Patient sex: M
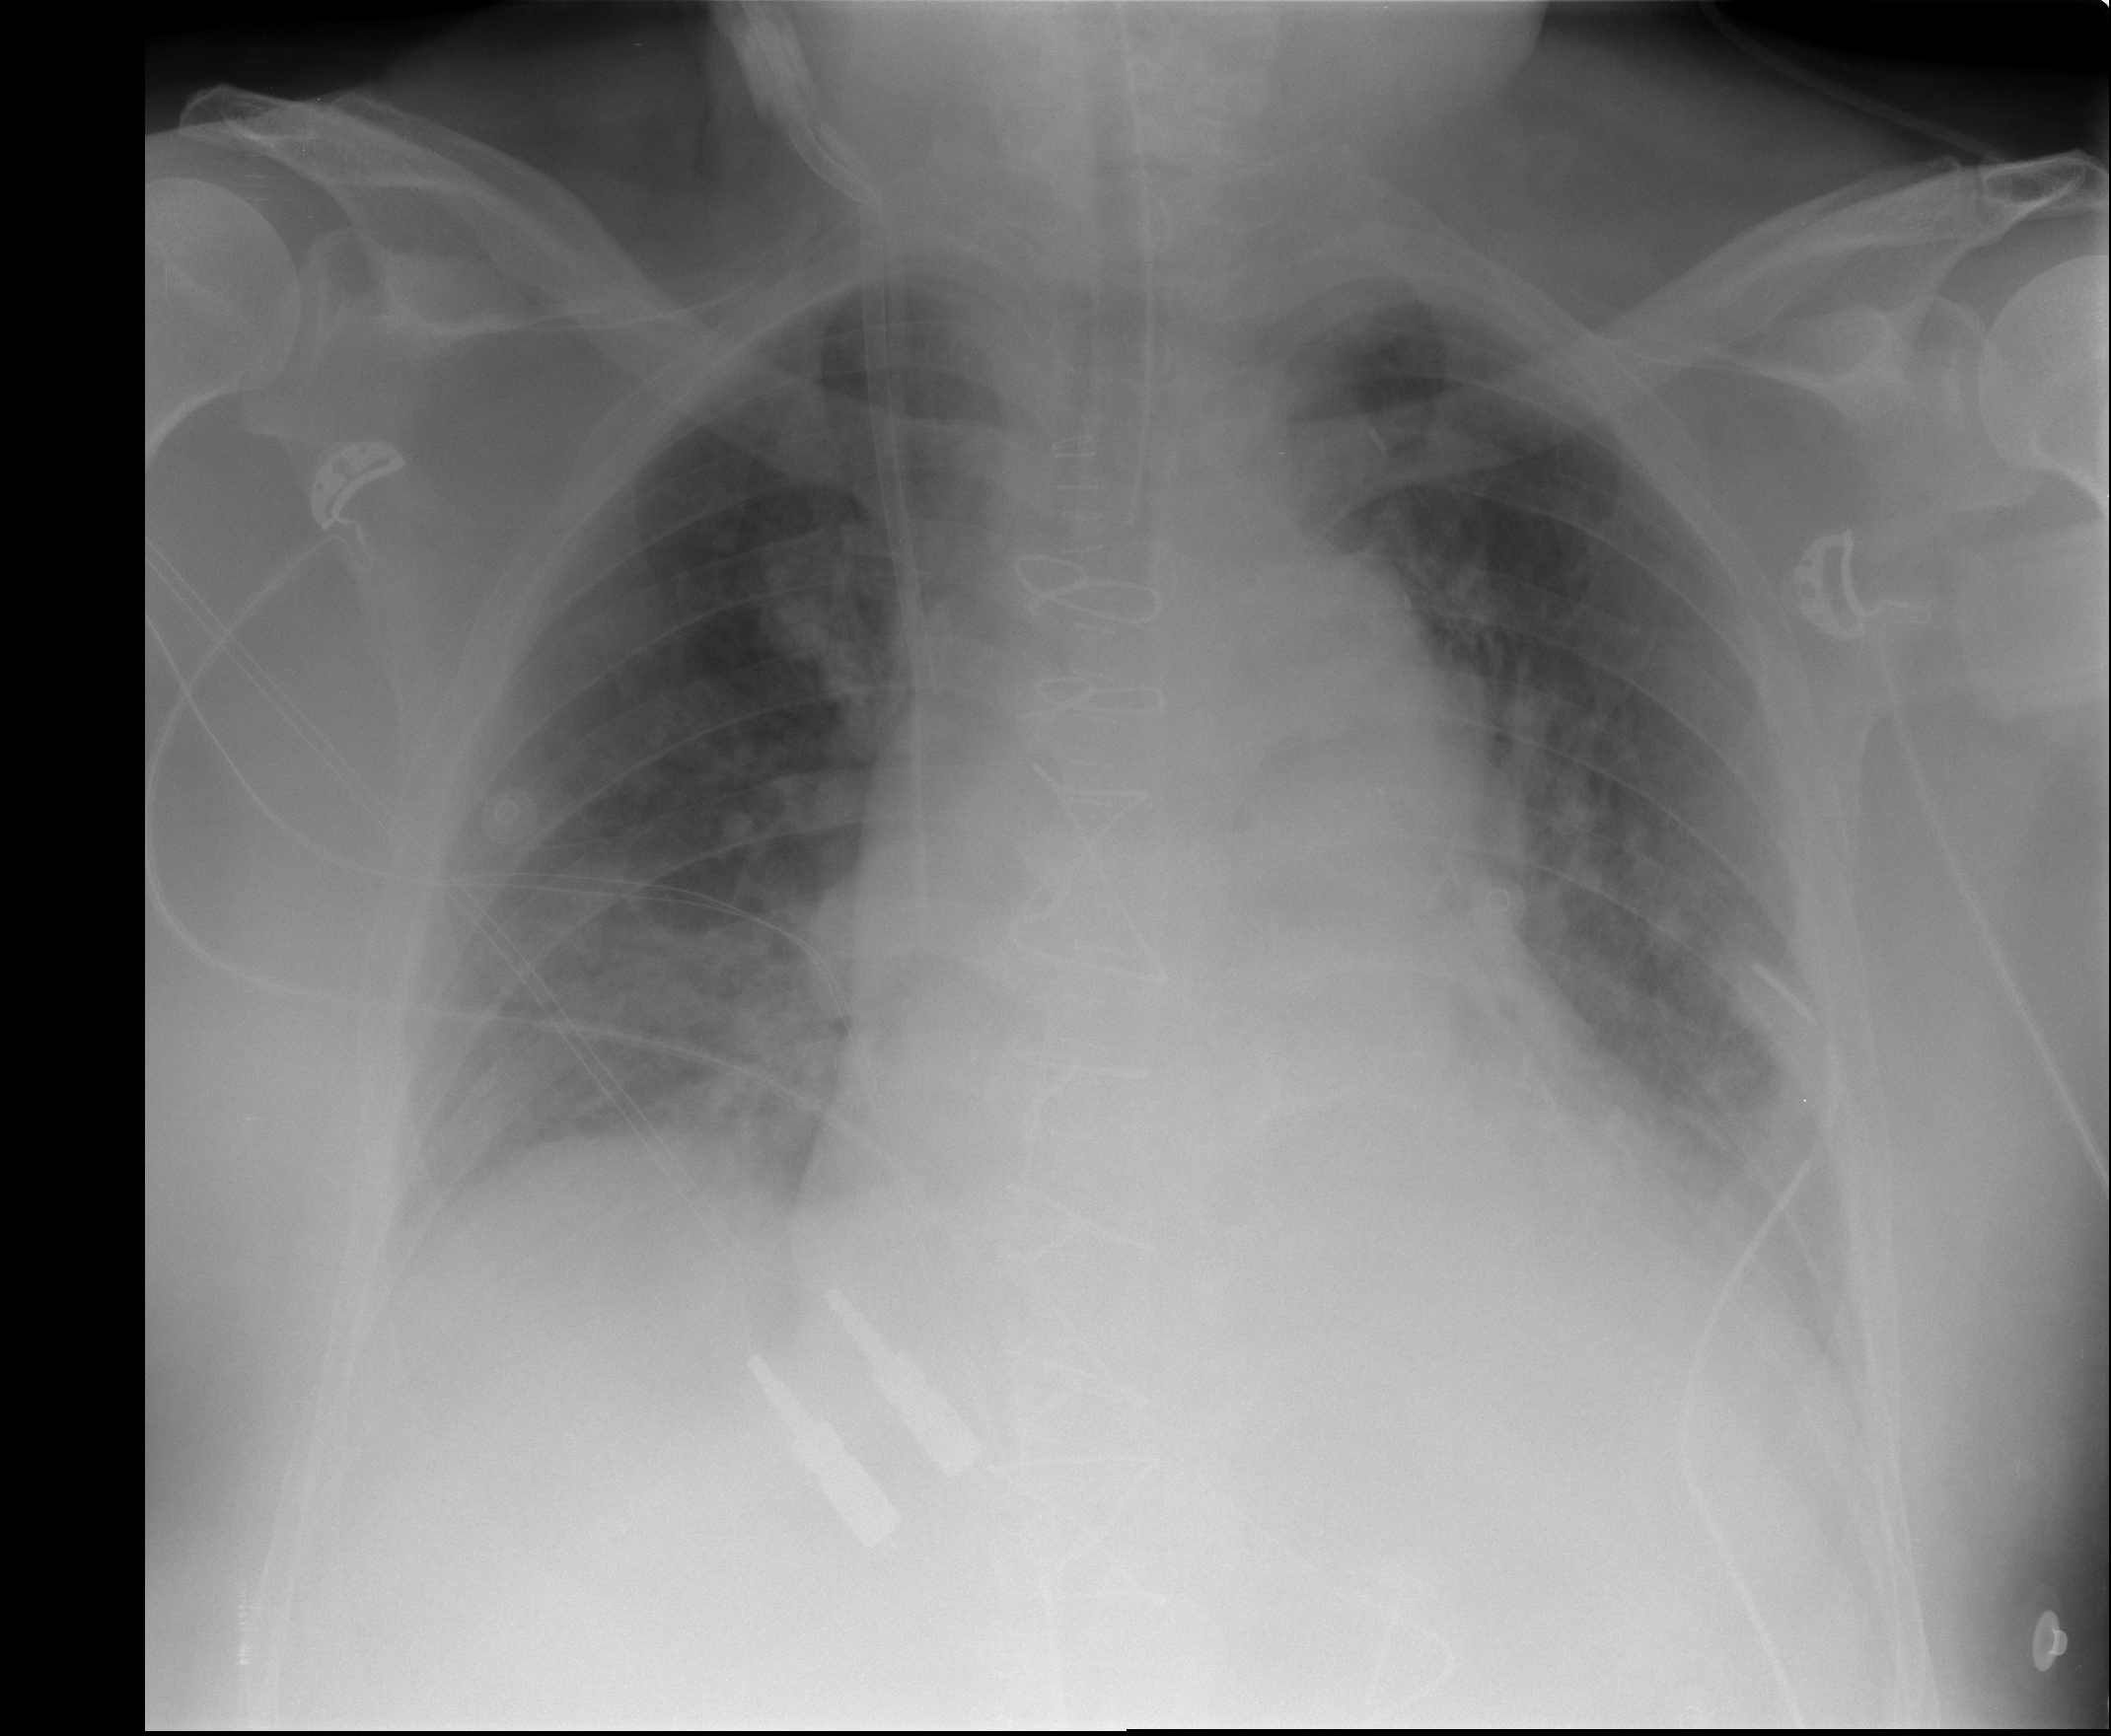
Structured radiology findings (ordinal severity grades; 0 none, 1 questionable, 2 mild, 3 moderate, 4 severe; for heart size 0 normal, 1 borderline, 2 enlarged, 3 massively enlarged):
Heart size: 2
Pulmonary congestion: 2
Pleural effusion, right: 1
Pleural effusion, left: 1
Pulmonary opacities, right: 0
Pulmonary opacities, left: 0
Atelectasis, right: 0
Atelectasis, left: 0